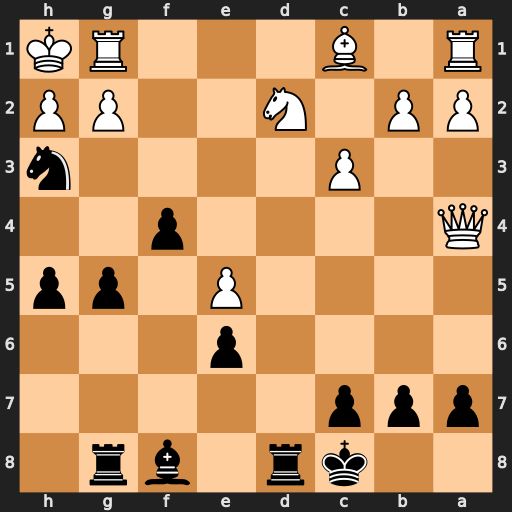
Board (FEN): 2kr1br1/ppp5/4p3/4P1pp/Q4p2/2P4n/PP1N2PP/R1B3RK
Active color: b
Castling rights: -
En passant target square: -
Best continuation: Nf2#